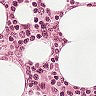
Metastatic tissue present: no